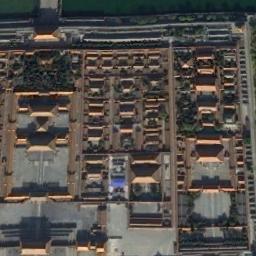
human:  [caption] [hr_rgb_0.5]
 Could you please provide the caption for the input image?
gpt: The palace is surrounded by bare land .

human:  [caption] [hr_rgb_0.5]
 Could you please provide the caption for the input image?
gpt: There are several roads beside the palace .

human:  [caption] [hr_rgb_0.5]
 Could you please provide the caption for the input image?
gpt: The palace is on the open place next to the grass .

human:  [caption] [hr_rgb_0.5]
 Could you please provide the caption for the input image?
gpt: There are golden buildings in the palace .

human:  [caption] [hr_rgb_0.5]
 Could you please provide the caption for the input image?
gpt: The brown palace has long walls and lots of palaces of different sizes .